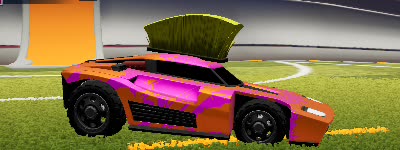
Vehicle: breakout